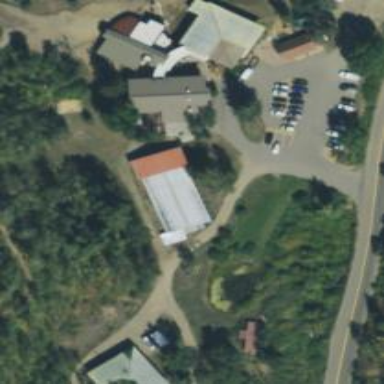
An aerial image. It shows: Fitness centre on leisure land.